【题型】解答题　【知识点】解析几何　【难度】hard
设双曲线 $\Gamma$：$\frac{x^2}{t^2} - y^2 = 1\ (t > 0)$，点 $F_1$ 是 $\Gamma$ 的左焦点，点 $O$ 为坐标原点。

\vspace{1em}
\noindent
(1) 若 $\Gamma$ 的离心率为 $\frac{\sqrt{10}}{3}$，求双曲线 $\Gamma$ 的焦距；

\vspace{0.5em}
\noindent
(2) 过点 $F_1$ 且一个法向量为 $\vec{n} = (t, -1)$ 的直线与 $\Gamma$ 的一条渐近线相交于点 $M$，若 $S_{\triangle MOF_1} = \frac{1}{2}$，求双曲线 $\Gamma$ 的方程；

\vspace{0.5em}
\noindent
(3) 若 $t = \sqrt{2}$，直线 $l$：$kx - y + m = 0\ (k > 0,\ m \in \mathbb{R})$ 与 $\Gamma$ 交于 $P$，$Q$ 两点，$|\overrightarrow{OP} + \overrightarrow{OQ}| = 4$，求直线 $l$ 的斜率 $k$ 的取值范围。
【解答】
\noindent
【答案】【小题1】$2\sqrt{10}$  【小题2】见解析  【小题3】$\left(0,\frac{\sqrt{2}}{2}\right)\cup\left(\frac{\sqrt{5}}{2},+\infty\right)$

\vspace{1em}
\noindent
【知识点】基本不等式求和的最小值、根据双曲线的渐近线求标准方程、由双曲线的离心率求参数的取值范围、根据直线与双曲线的位置关系求参数或范围。

\vspace{0.5em}
\noindent
【分析】（1）由题意得$a = t$，$b = 1$，离心率$e = \frac{\sqrt{10}}{3}$，从而求解；

\vspace{0.5em}
\noindent
（2）求出直线的斜率为$k = t$，然后求出直线方程后与渐近线联立后求出点$M$，从而求解；

\vspace{0.5em}
\noindent
（3）将直线与双曲线$\Gamma$联立后，利用根与系数的关系并结合基本不等式，从而可求解。

\vspace{1em}
\noindent
【详解】（1）由题意得：$a = t$，$b = 1$，$e = \frac{c}{a} = \sqrt{\frac{c^2}{a^2}} = \sqrt{\frac{a^2 + b^2}{a^2}} = \sqrt{\frac{t^2 + 1}{t^2}} = \frac{\sqrt{10}}{3}$，解得$t = 3$，$c = \sqrt{10}$，

\vspace{0.5em}
\noindent
所以曲线$\Gamma$的焦距为$2\sqrt{10}$。

\vspace{1em}
\noindent
（2）由题意可得$c = \sqrt{t^2 + 1}$，所以$F_1(-\sqrt{t^2 + 1},0)$，且渐近线为$y = \pm\frac{1}{t}x$，

\vspace{0.5em}
\noindent
由过点$F_1$的直线的一个法向量$\vec{n} = (t,-1) = t\left(1,-\frac{1}{t}\right)$，则得直线的斜率为$k = t$，

\vspace{0.5em}
\noindent
所以直线的方程为$y = t(x + \sqrt{t^2 + 1}) = tx + t\sqrt{t^2 + 1}$，

\vspace{0.5em}
\noindent
当直线与渐近线$y = -\frac{1}{t}x$交于点$M$，即
\[
\begin{cases}
y = tx + t\sqrt{t^2 + 1} \\
y = -\frac{1}{t}x
\end{cases}
\]
解得$M\left(-\frac{t^2\sqrt{t^2 + 1}}{t^2 + 1},\frac{t\sqrt{t^2 + 1}}{t^2 + 1}\right)$，

\vspace{0.5em}
\noindent
因为$S_{\triangle MOF_1} = \frac{1}{2} \times |OF_1| \times \left|\frac{t\sqrt{t^2 + 1}}{t^2 + 1}\right| = \frac{1}{2} \times \sqrt{t^2 + 1} \times \frac{t\sqrt{t^2 + 1}}{t^2 + 1} = \frac{1}{2}$，解得$t = 1$，

\vspace{0.5em}
\noindent
所以曲线$\Gamma$的方程为$x^2 - y^2 = 1$；

\vspace{0.5em}
\noindent
当直线与渐近线$y = \frac{1}{t}x$交于点$M$，即
\[
\begin{cases}
y = tx + t\sqrt{t^2 + 1} \\
y = \frac{1}{t}x
\end{cases}
\]
解得$M\left(-\frac{t^2\sqrt{t^2 + 1}}{t^2 - 1},-\frac{t\sqrt{t^2 + 1}}{t^2 - 1}\right)$，

\vspace{0.5em}
\noindent
$S_{\triangle MOF_1} = \frac{1}{2} \times |OF_1| \times \left|\frac{t\sqrt{t^2 + 1}}{t^2 - 1}\right| = \frac{1}{2} \times \sqrt{t^2 + 1} \times \frac{t\sqrt{t^2 + 1}}{|t^2 - 1|} = \frac{1}{2}$，所以$\frac{t(t^2 + 1)}{|t^2 - 1|} = 1$，

\vspace{0.5em}
\noindent
利用计算器可得$t$的近似值为$0.54$。

\vspace{1em}
\noindent
（3）由$t = \sqrt{2}$，得曲线$\Gamma$的方程为$\frac{x^2}{2} - y^2 = 1$，将直线$l:kx - y + m = 0$与曲线$\Gamma$联立得：

\vspace{0.5em}
\noindent
\[
\begin{cases}
kx - y + m = 0 \\
\frac{x^2}{2} - y^2 = 1
\end{cases}
\]
化简得$(1 - 2k^2)x^2 - 4kmx - (2m^2 + 2) = 0$，

\vspace{0.5em}
\noindent
由题意知直线与曲线$\Gamma$交于两点，设$P(x_1,y_1)$，$Q(x_2,y_2)$，

\vspace{0.5em}
\noindent
则
\[
\begin{cases}
\Delta = (4km)^2 + 4(1 - 2k^2)(2m^2 + 2) > 0 \\
1 - 2k^2 \neq 0 \\
k > 0
\end{cases}
\]
解得：$m^2 - 2k^2 + 1 > 0$，且$k \neq \frac{\sqrt{2}}{2}$，

\vspace{0.5em}
\noindent
由根与系数关系得：$x_1 + x_2 = \frac{4km}{1 - 2k^2}$，$x_1x_2 = -\frac{2m^2 + 2}{1 - 2k^2}$，

\vspace{0.5em}
\noindent
设线段$PQ$中点为$N = \left(\frac{x_1 + x_2}{2},\frac{y_1 + y_2}{2}\right) = \left(\frac{2km}{1 - 2k^2},\frac{m}{1 - 2k^2}\right)$，

\vspace{0.5em}
\noindent
由$|\overrightarrow{OP} + \overrightarrow{OQ}| = 4$，因为$\overrightarrow{OP} + \overrightarrow{OQ} = 2\overrightarrow{ON}$，所以$|\overrightarrow{OP} + \overrightarrow{OQ}| = |2\overrightarrow{ON}| = 4$，得$|\overrightarrow{ON}| = 2$，

\vspace{0.5em}
\noindent
所以得$\left(\frac{2km}{1 - 2k^2} - 0\right)^2 + \left(\frac{m}{1 - 2k^2} - 0\right)^2 = 4$，即$4k^2m^2 + m^2 = 4(1 - 2k^2)^2$，

\vspace{0.5em}
\noindent
化简得$m^2 = \frac{4(1 - 2k^2)^2}{4k^2 + 1}$，所以$\frac{4(1 - 2k^2)^2}{4k^2 + 1} - 2k^2 + 1 > 0$，

\vspace{0.5em}
\noindent
整理得$(4k^2 - 5)(2k^2 - 1) > 0$，所以$k^2 > \frac{5}{4}$或$k^2 < \frac{1}{2}$，

\vspace{0.5em}
\noindent
所以得$k > \frac{\sqrt{5}}{2}$或$0 < k < \frac{\sqrt{2}}{2}$，

\vspace{0.5em}
\noindent
故$k$的取值范围为$\left(0,\frac{\sqrt{2}}{2}\right)\cup\left(\frac{\sqrt{5}}{2},+\infty\right)$。

\vspace{1em}
\noindent

【点睛】关键点睛：（3）问中将直线与双曲线$\Gamma$联立后，利用根与系数的关系并结合基本不等式，从而可求解。
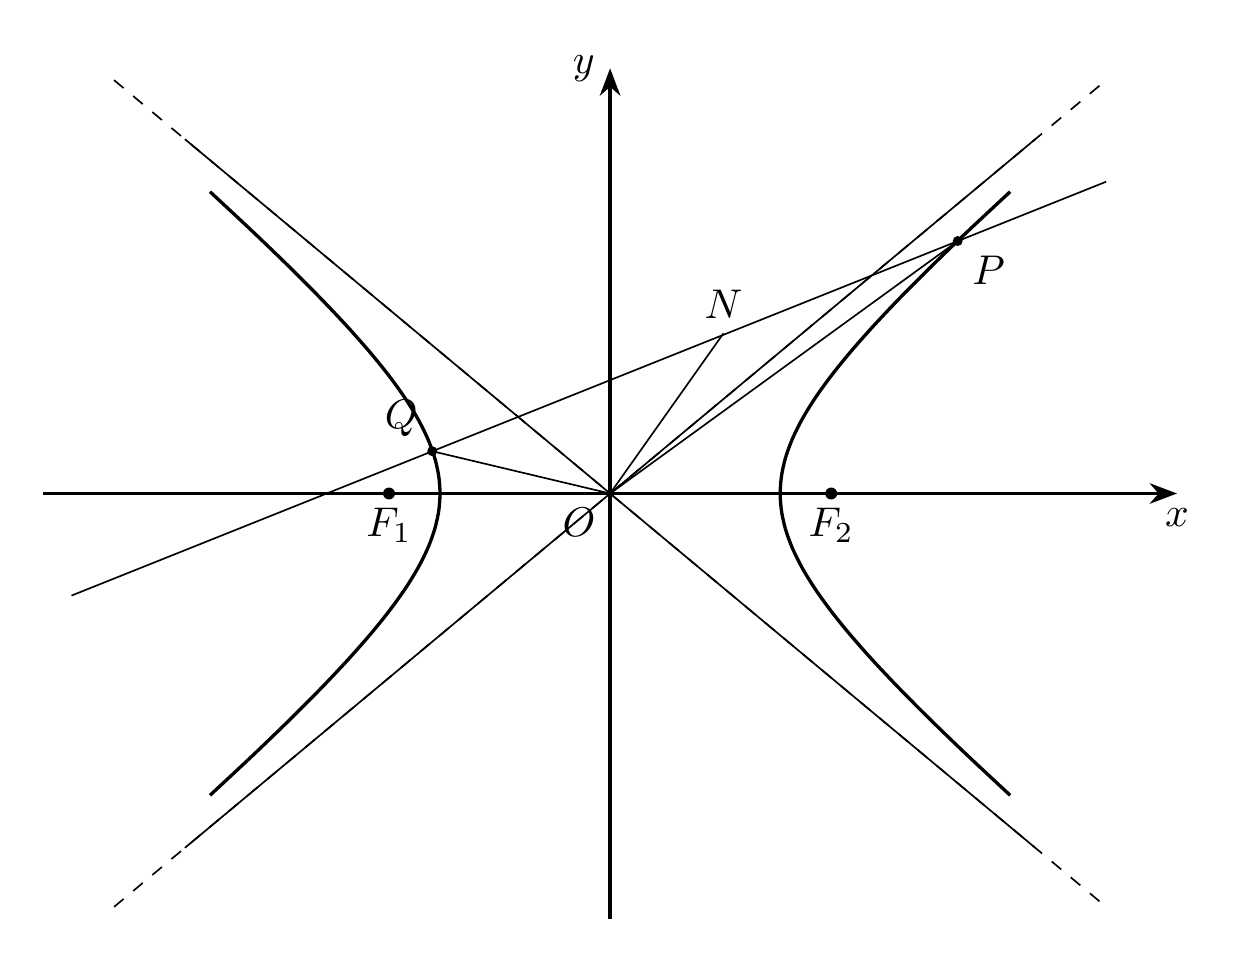